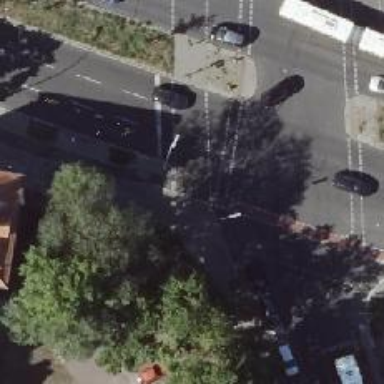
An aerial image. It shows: Asphalt footway with crossing equipped with traffic signals.